Question: I am using Core Data and want to display an Entity's attributes as TableView headings.
In the example below, "Color" has three attributes and I would like to display each of these (consistent, inconsistent and multicolored) as headings in a tableview. I can access the 'values' in each of these attributes, but not the names of the attributes themselves. Help appreciated.

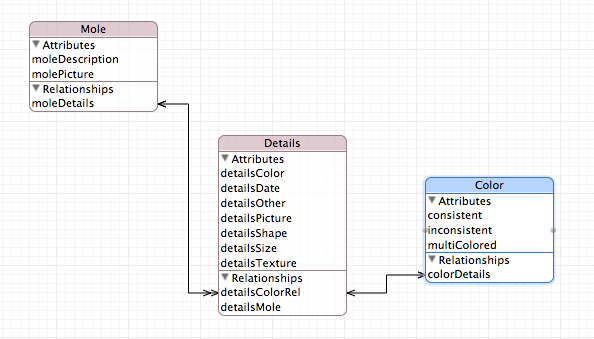
Answer: NSManagedObject.entity.attributesByName will return an NSDictionary with all the attribute names of the entity as the keys.